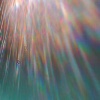
Label: sunburn